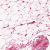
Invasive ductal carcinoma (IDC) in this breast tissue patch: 0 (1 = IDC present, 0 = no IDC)